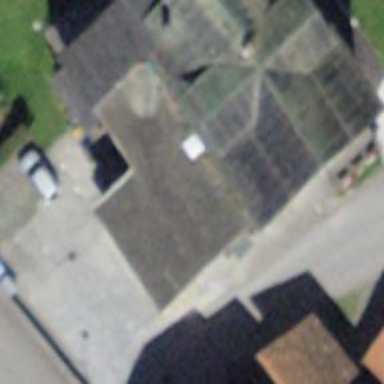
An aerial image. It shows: Bakery.